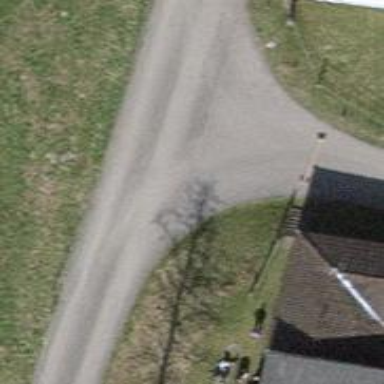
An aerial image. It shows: Unclassified road with asphalt surface. The road has grade1 tracktype.